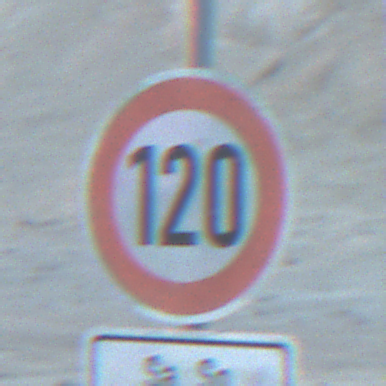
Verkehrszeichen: Geschwindigkeit120
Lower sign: ZeitangabenMitBeschraenkungAufWochentage9
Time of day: SunriseSunset
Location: Outdoor (Beach)
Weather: PartlyCloudy
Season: NotSpecified
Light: Natural